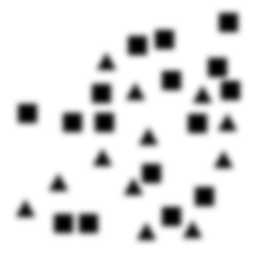
Squares: 16
Triangles: 12
Stars: 0
Total shapes: 28